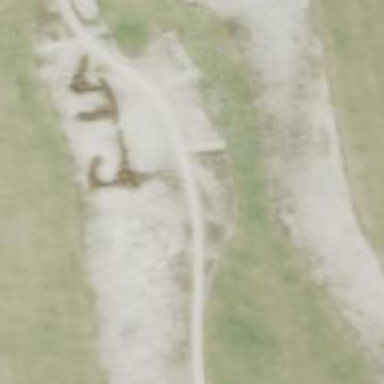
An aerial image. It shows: Path for both road and golf.